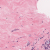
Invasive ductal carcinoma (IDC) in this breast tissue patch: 1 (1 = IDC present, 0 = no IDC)